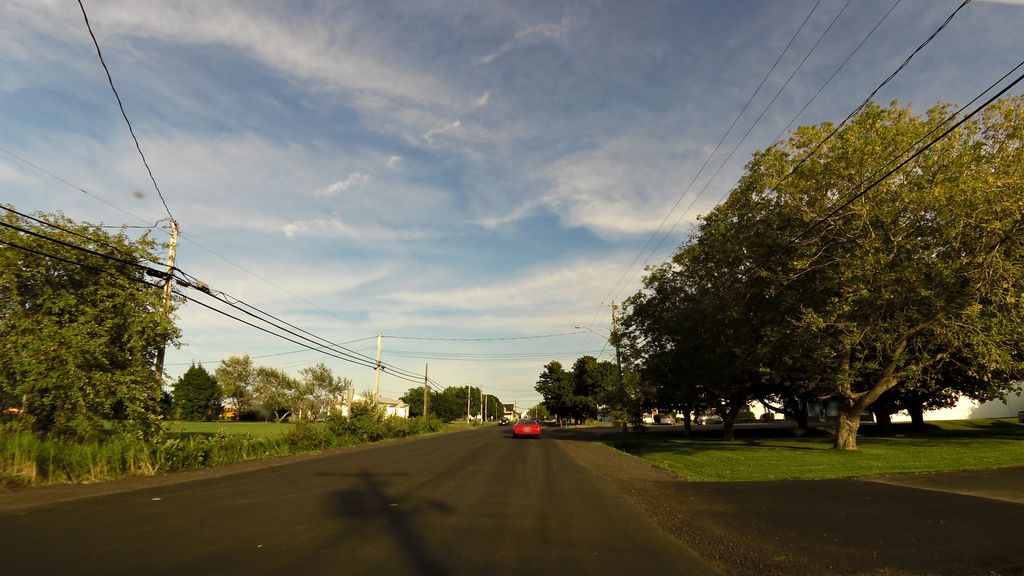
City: charlottetown